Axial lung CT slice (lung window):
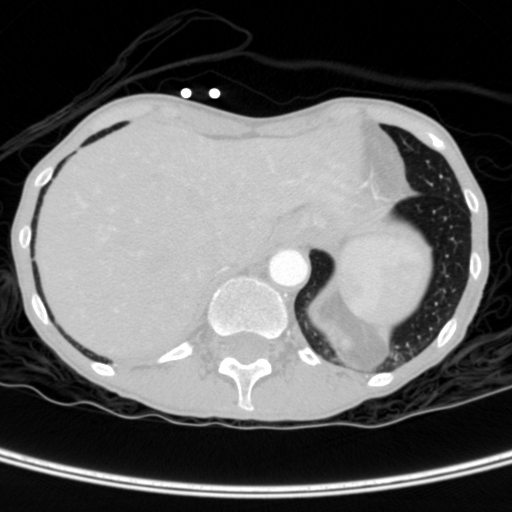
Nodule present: no